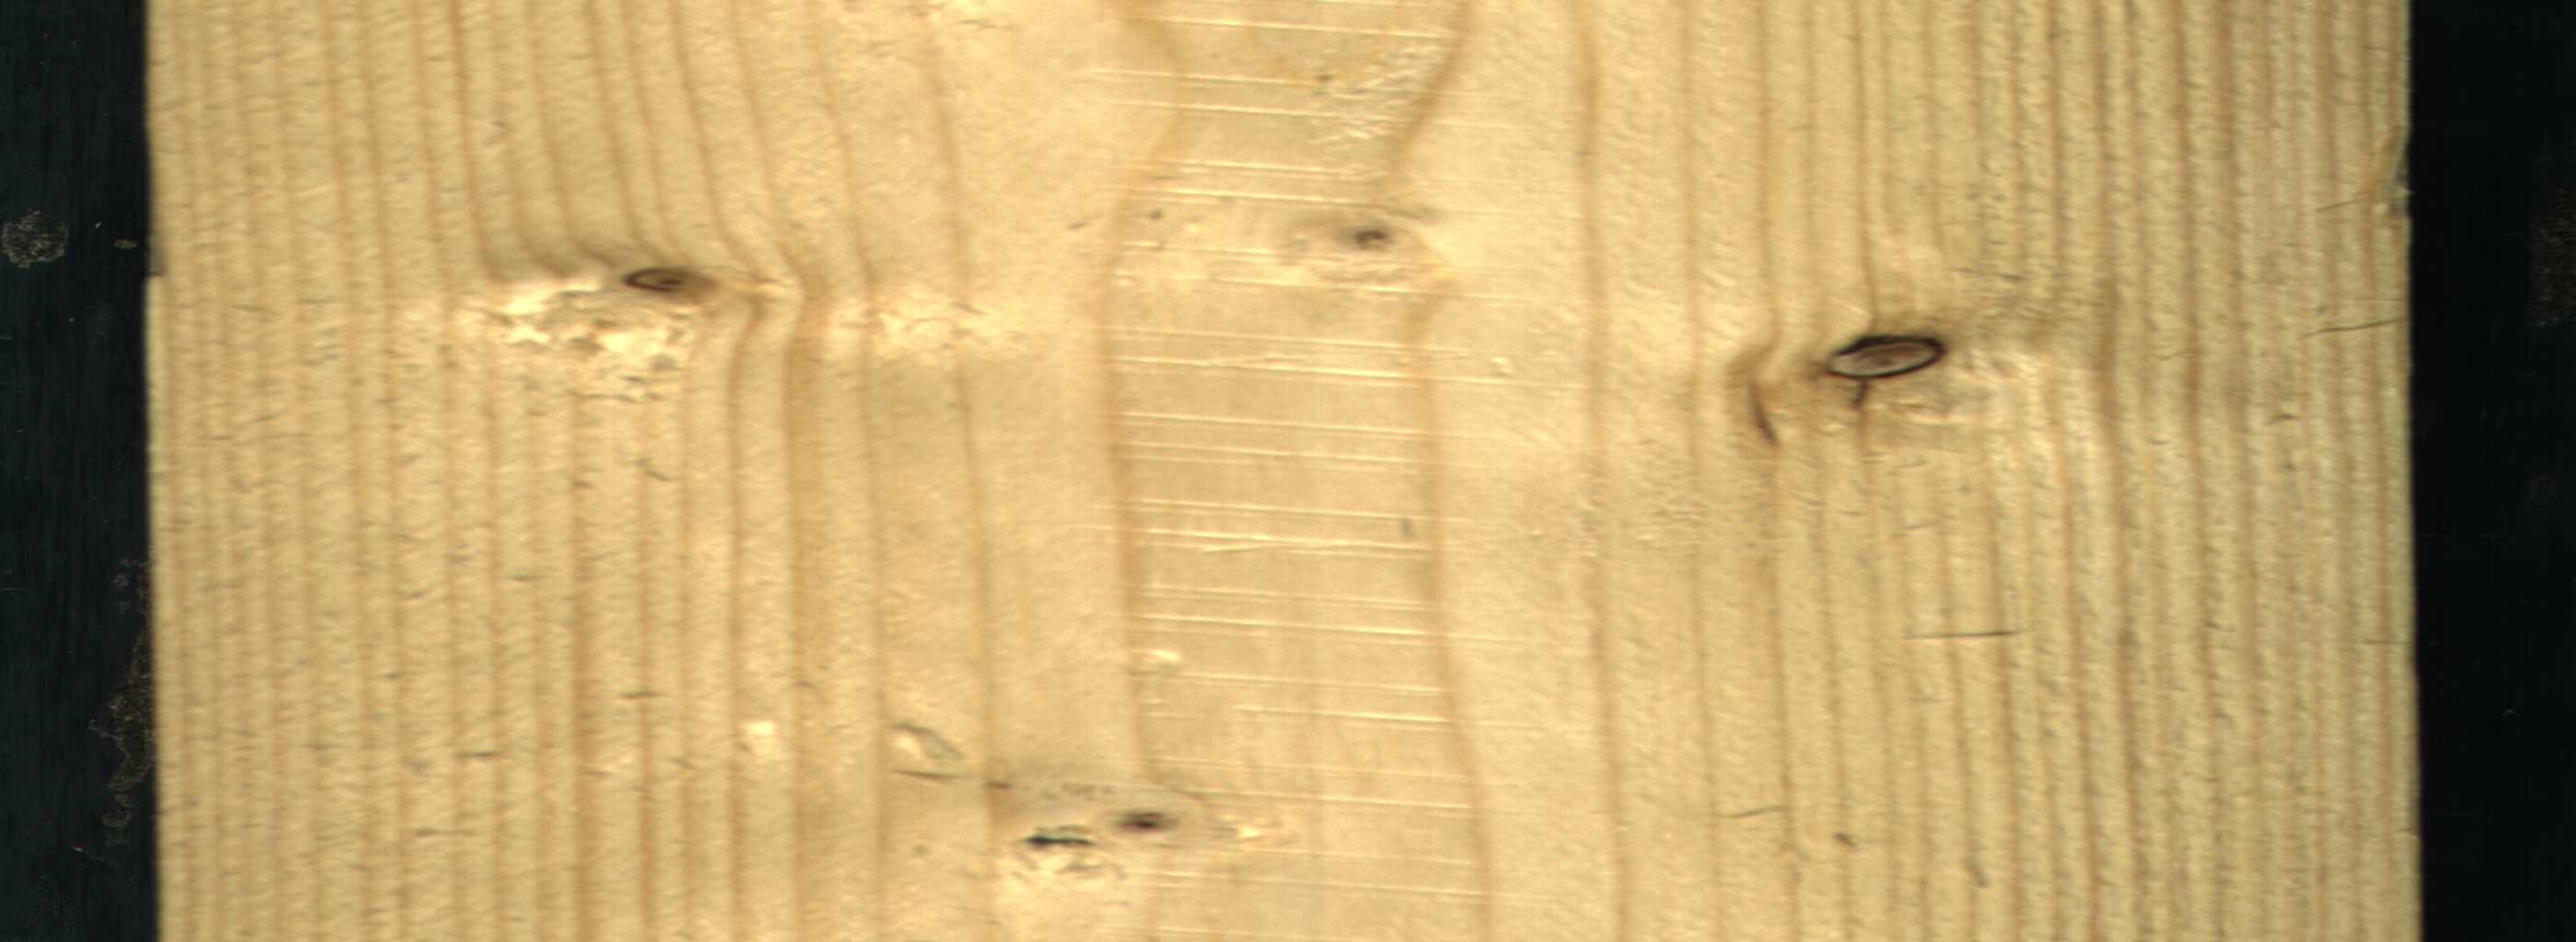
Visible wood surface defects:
Dead_Knot
Live_Knot
Live_Knot
Live_Knot